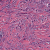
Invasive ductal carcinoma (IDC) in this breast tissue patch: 0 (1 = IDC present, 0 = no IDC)